Question: Im looking for an easy fix to align footer elements on the same 'line', consider this image:

Although one could argue the elments are linedup it is messy in that im using negative margins, and tables and floats.
Is there a better / easy way to achieve this, WITHOUT having to create extra elements inside footer
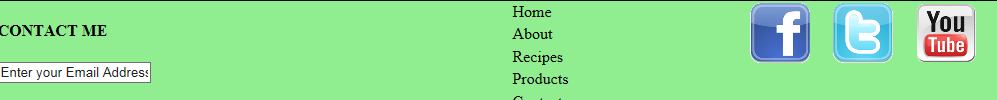
Answer: How about using a positive margin and divs? Play around with the margin to get it as centered as you want.
'''
<footer style="background-color: lime; border:1px solid red; float:left; width:100%;">
<div style="float:left;">
Foo
<br/>Bar
</div>
<div style="margin-left:50%; float:left; text-align:left;">
Swiggity swooty
<br/>Bring
<br/>Me
<br/>That
<br/>Booty
</div>
<div style="float:right;">
Blah Blah Blajh
</div>
</footer>
'''